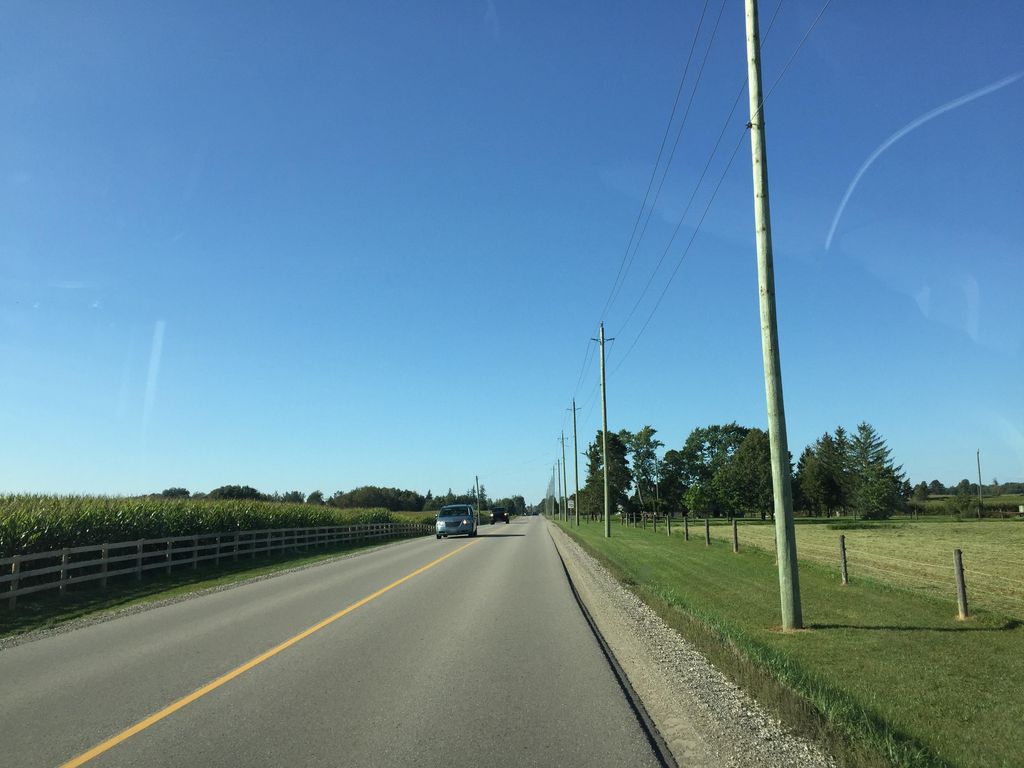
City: kitchener-waterloo